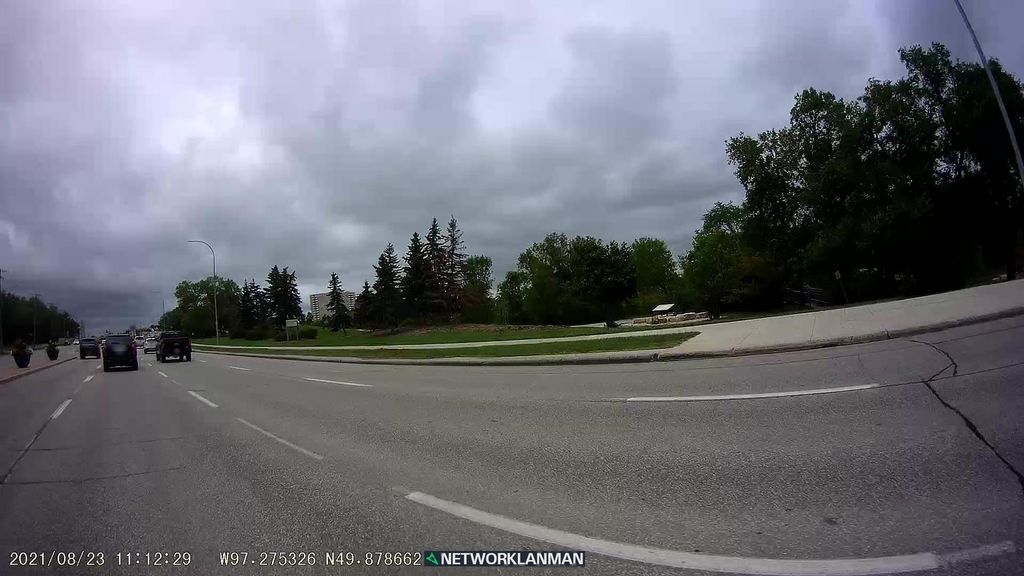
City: winnipeg